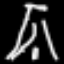
Label: The Eiffel Tower